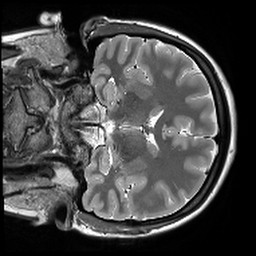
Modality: T2starw
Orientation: coronal
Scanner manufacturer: siemens
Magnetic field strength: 3 T
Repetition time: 9.86 s
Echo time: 0.05 s